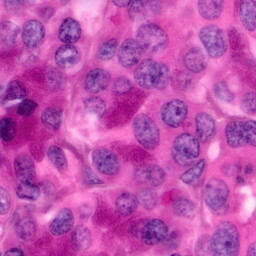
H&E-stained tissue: Pancreatic